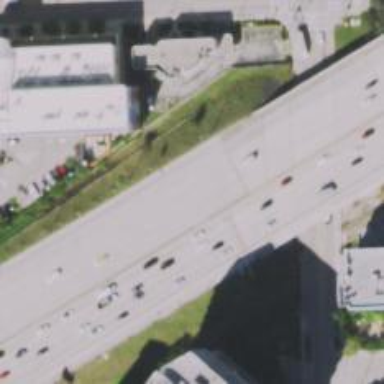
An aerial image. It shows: Asphalt bridge over motorway.